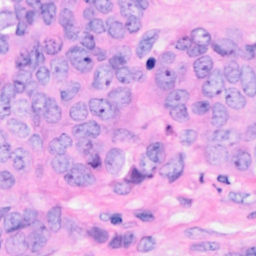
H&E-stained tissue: Breast